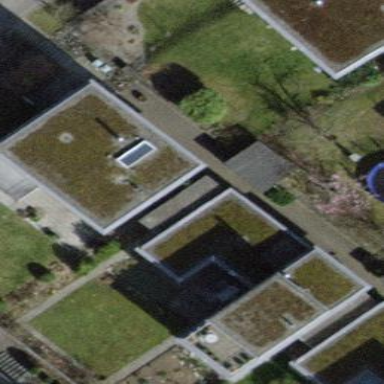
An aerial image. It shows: Detached building.